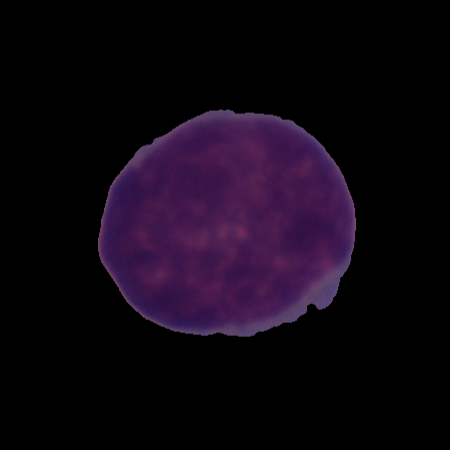
Label: cancer